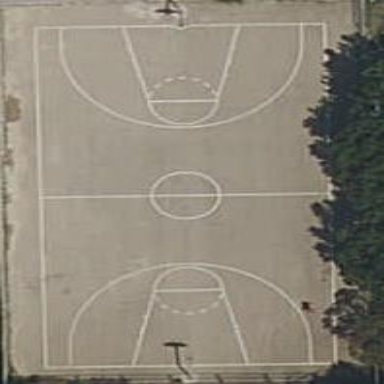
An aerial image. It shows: Basketball court with asphalt surface.